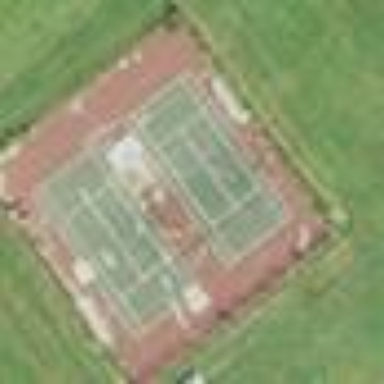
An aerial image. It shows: Tennis court on pitch.